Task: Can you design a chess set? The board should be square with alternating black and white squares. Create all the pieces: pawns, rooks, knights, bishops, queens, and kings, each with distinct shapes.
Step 766:
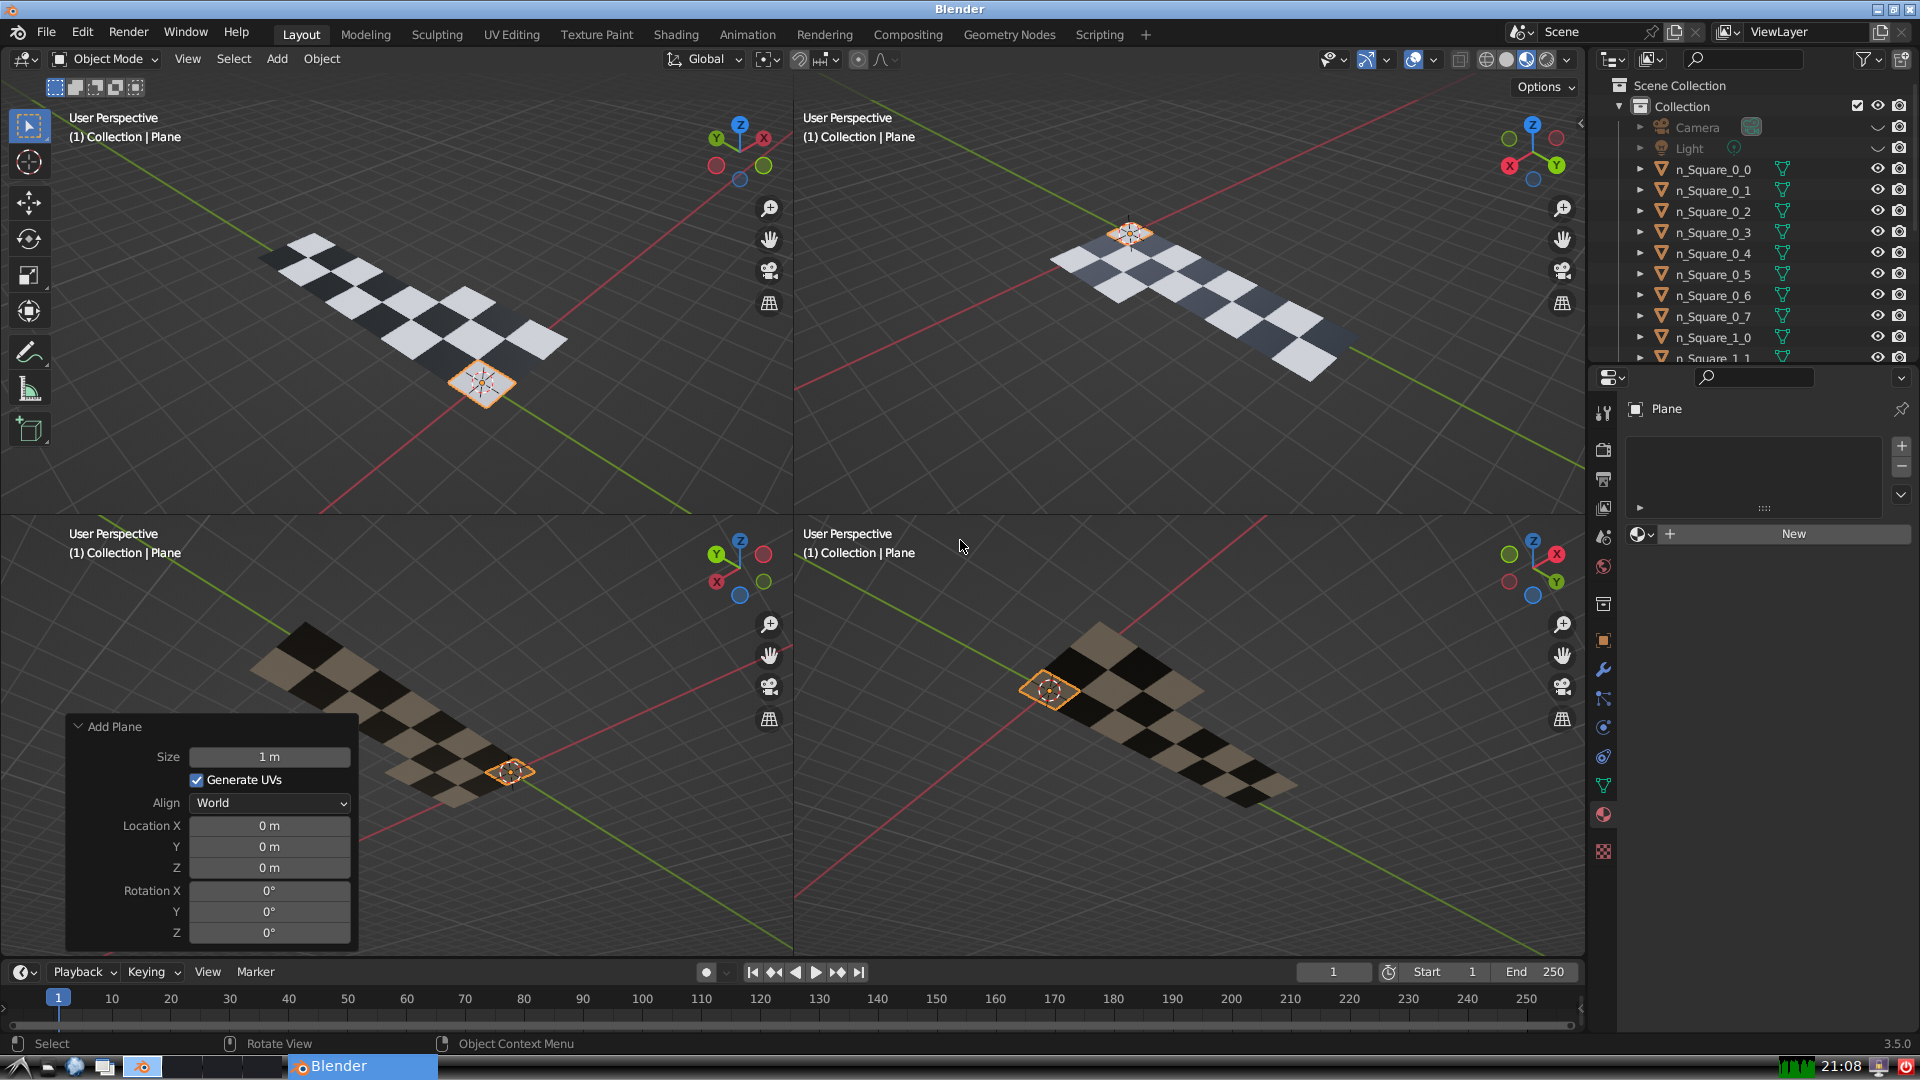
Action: {"key_press": ['Ctrl, Home']}